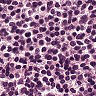
Metastatic tissue present: no